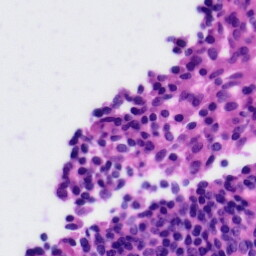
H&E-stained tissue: Tonsil